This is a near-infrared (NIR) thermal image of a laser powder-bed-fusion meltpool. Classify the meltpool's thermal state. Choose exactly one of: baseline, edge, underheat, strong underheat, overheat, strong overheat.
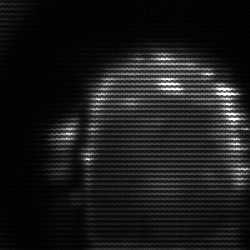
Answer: baseline